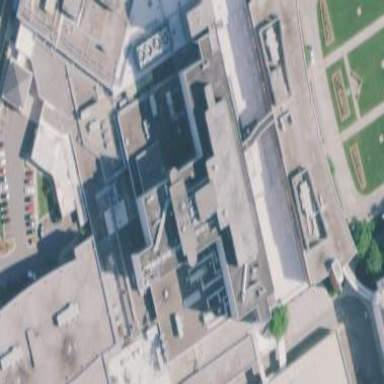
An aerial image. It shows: Hospital building.